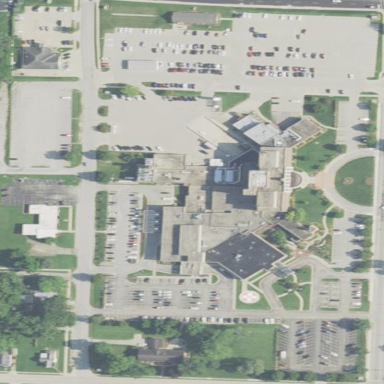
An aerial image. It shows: Hospital providing healthcare services.